Field crop: maize
Growth stage: 2
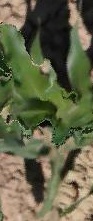
Species: maize